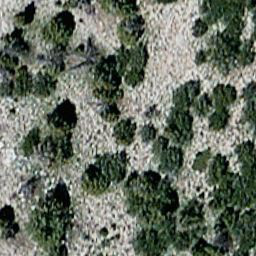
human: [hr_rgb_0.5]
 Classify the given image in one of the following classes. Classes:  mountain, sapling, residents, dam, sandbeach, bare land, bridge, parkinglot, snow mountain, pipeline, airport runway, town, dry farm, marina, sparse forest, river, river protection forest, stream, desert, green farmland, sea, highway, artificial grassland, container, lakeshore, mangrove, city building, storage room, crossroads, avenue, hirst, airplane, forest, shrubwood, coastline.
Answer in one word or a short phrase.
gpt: sparse forest